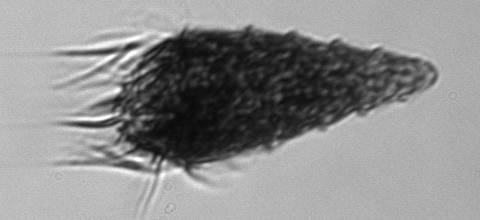
Label: Laboea_strobila